Interaction volume radius: 10 \u00c5
Interaction volume height: 15 \u00c5
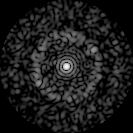
Disorder parameter: 0.8319